Question: The picture shows the balloon popping problem. You need to pop all the balloons in a certain order. The reward for a popped balloon is the product of itself and the values on the left and right balloons. If there is no balloon on the left or right, multiply the value of the balloon on the left or right by 1. You need only find the total maximum reward. Give me the number.
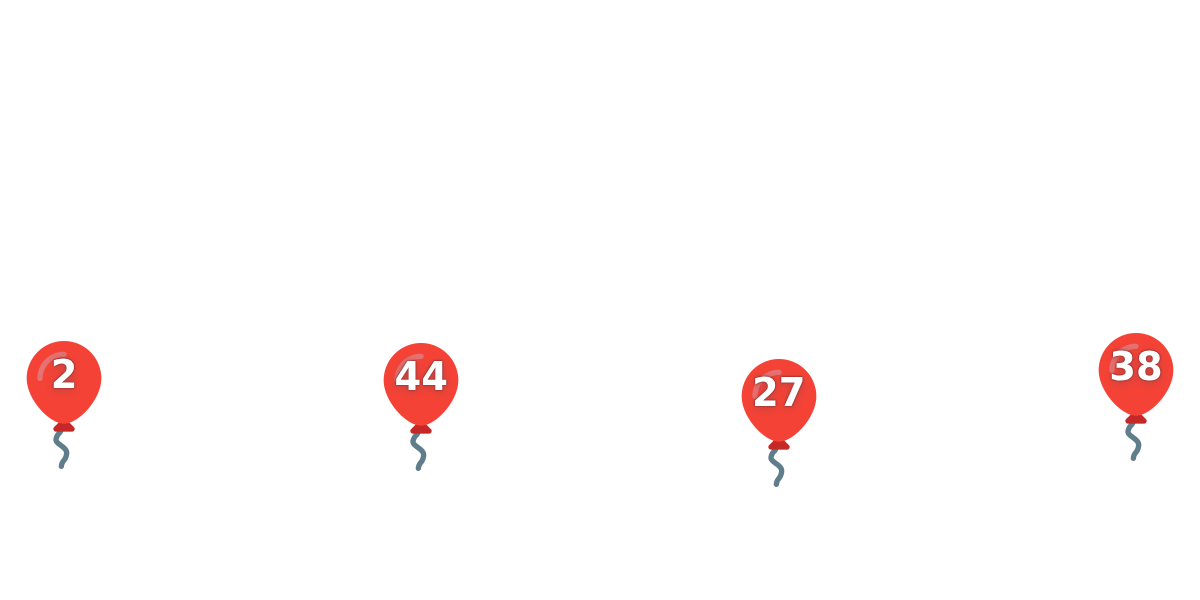
Answer: 48602